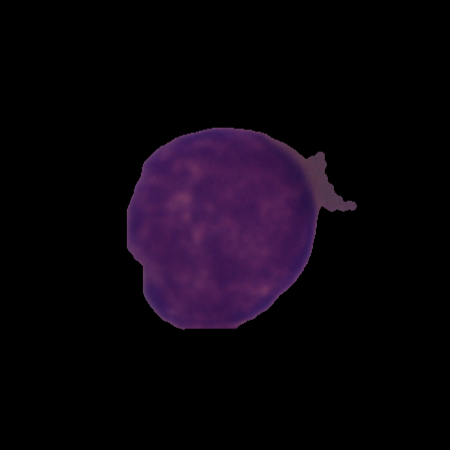
Label: cancer